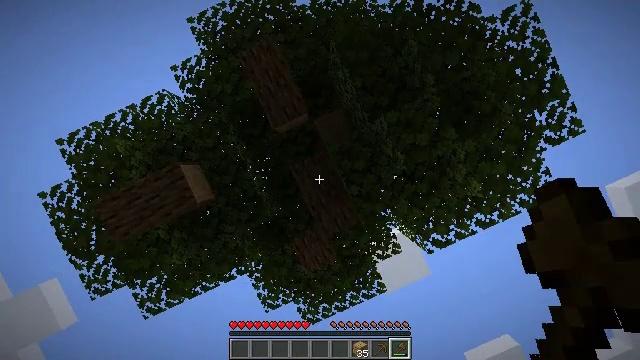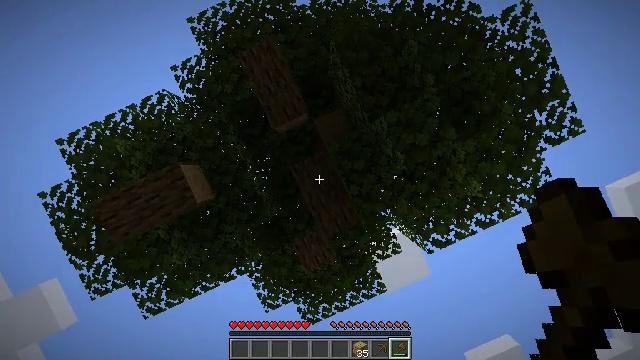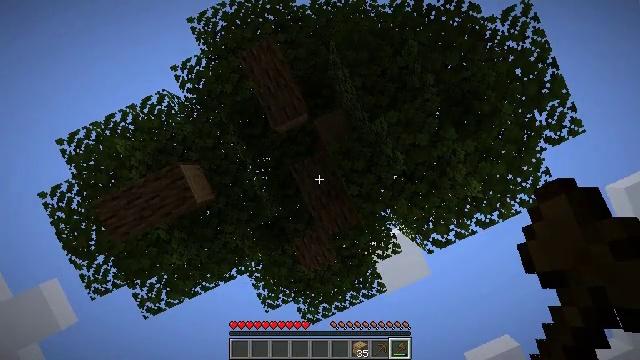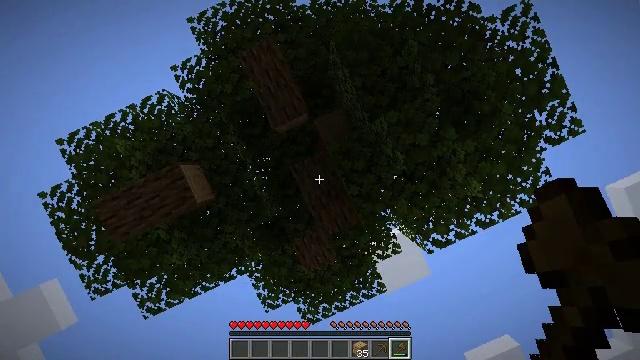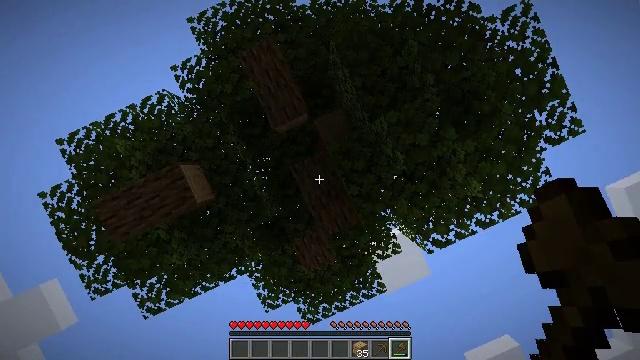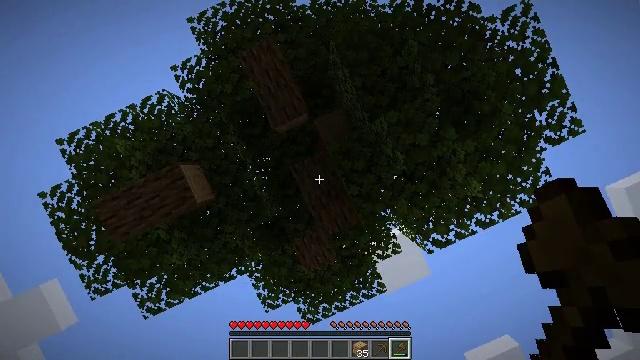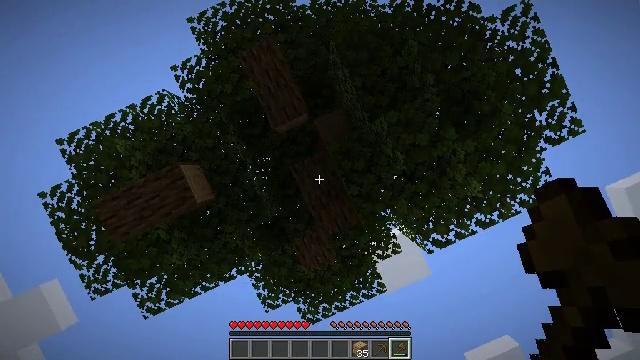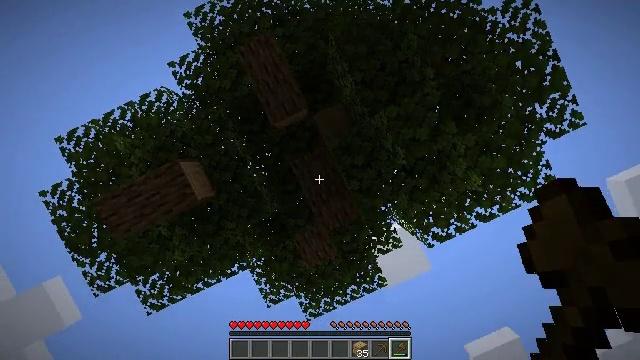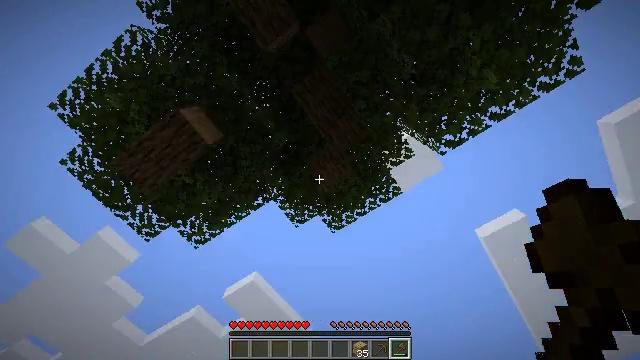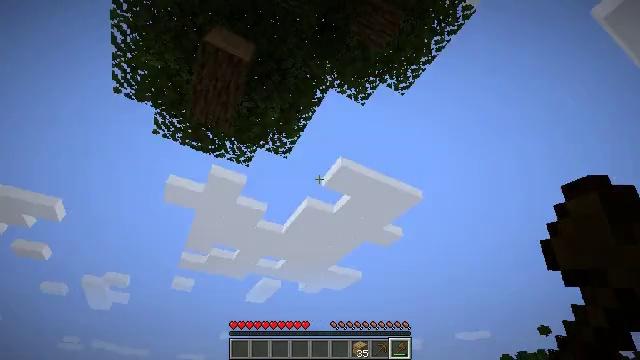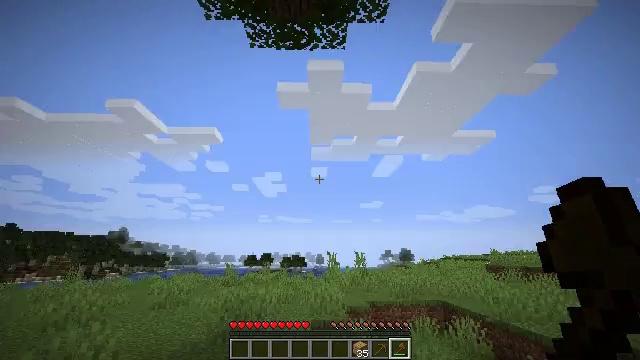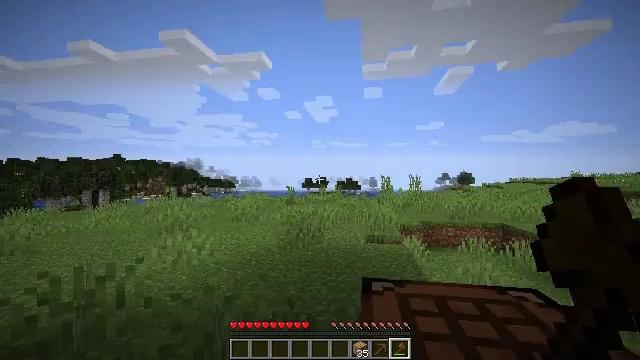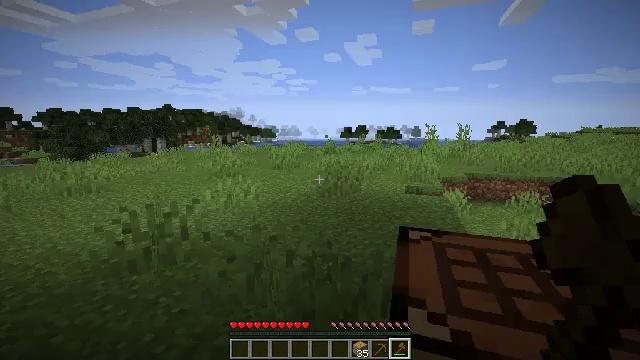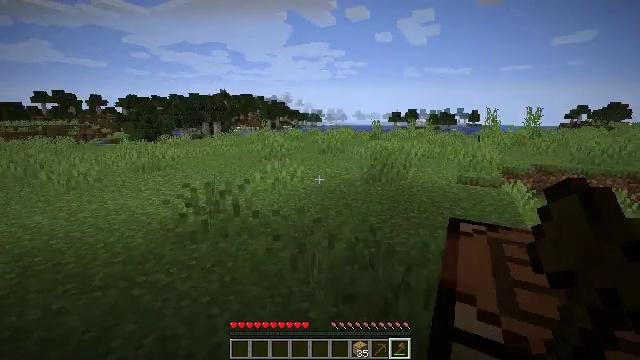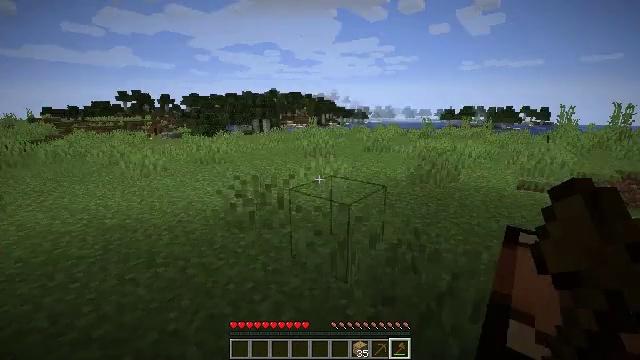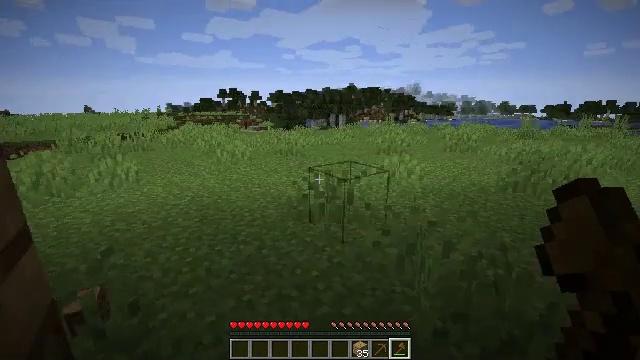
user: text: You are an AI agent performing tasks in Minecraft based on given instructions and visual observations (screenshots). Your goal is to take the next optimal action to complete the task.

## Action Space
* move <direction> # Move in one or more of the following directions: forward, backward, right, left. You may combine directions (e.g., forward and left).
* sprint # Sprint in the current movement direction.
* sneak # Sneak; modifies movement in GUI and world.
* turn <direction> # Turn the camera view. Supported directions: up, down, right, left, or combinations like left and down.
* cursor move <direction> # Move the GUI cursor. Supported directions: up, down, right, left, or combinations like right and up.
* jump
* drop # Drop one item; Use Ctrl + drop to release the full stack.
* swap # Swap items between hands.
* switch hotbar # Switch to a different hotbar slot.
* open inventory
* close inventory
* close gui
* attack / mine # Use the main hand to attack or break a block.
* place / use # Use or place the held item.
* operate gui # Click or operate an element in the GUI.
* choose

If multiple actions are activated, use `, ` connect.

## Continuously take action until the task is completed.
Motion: motion action
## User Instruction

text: Chop down the oak log.
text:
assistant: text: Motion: attack / mine
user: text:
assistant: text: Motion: attack / mine
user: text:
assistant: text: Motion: attack / mine
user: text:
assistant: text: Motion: attack / mine
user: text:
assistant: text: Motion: attack / mine
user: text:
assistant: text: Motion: attack / mine
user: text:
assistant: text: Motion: move back, turn down, attack / mine
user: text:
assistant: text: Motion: move back, turn left and down, attack / mine
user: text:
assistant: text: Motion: turn left and down
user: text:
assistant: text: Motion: turn left and down
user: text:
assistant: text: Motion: turn left and down
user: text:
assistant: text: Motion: turn left and down
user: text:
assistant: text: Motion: turn left and down
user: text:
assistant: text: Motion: turn left
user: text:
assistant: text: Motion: turn left
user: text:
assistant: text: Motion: turn left and down
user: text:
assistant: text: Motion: no_op
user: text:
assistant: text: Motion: turn down
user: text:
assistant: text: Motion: no_op
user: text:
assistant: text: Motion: no_op
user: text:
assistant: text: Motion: turn right
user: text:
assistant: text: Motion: turn left and down
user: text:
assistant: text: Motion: turn left and down
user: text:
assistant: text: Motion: turn left and down
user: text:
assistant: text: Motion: turn left
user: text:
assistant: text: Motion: move right
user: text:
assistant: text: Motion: move right, jump
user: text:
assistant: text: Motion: move right, jump
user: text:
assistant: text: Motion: move back and move right, jump
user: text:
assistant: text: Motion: move back and move right, jump